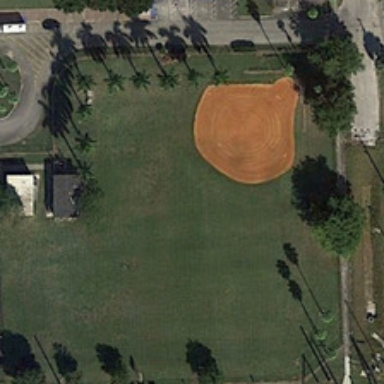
There's a yellow baseball field on the green grass .